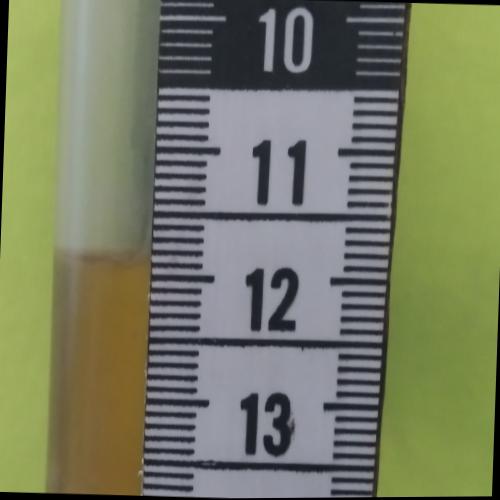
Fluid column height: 11.9 cm